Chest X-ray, PA view. Patient: 44 years old, sex F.
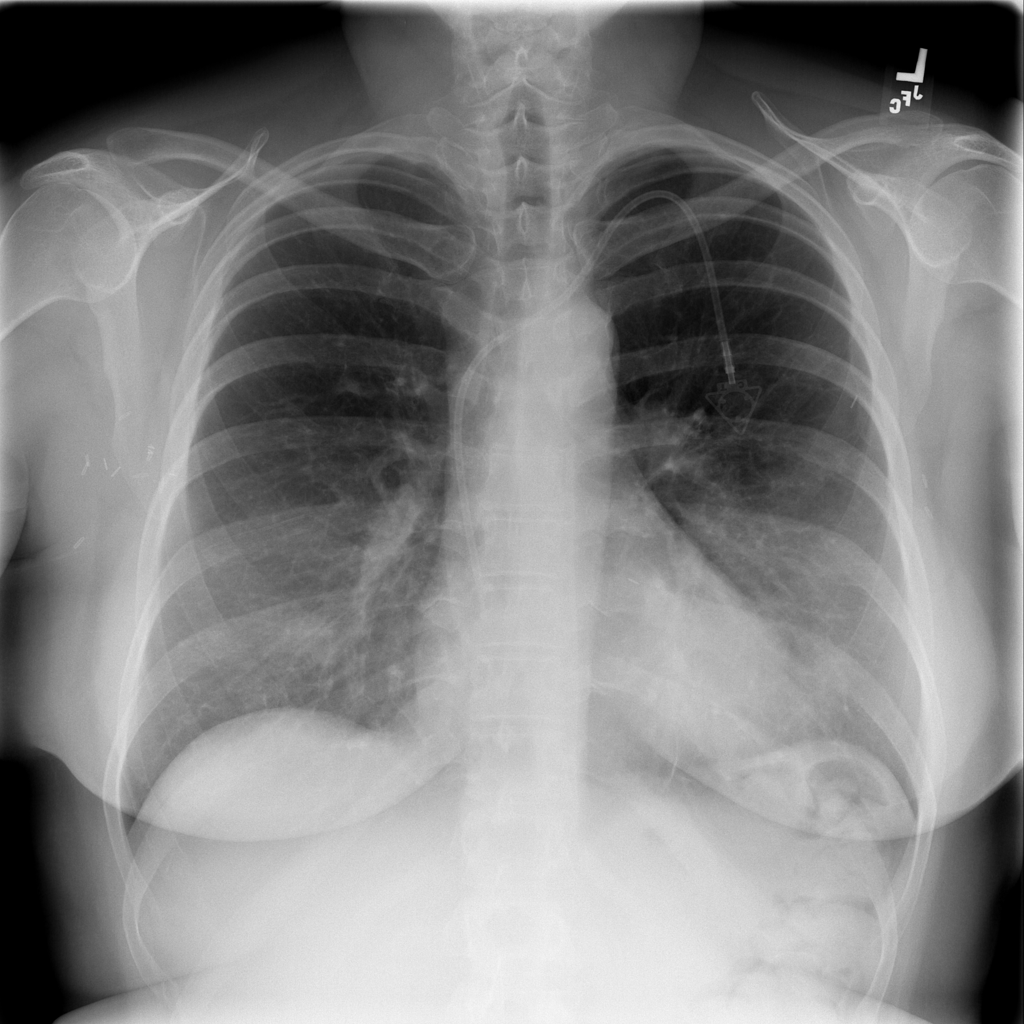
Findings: No Finding